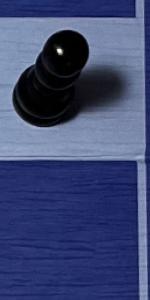
Label: Empty